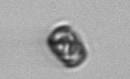
Label: Thalassiosira